Field crop: maize
Growth stage: 2
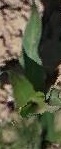
Species: maize